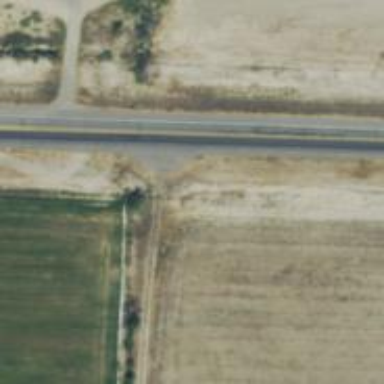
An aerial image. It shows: Asphalt road classified as trunk highway.